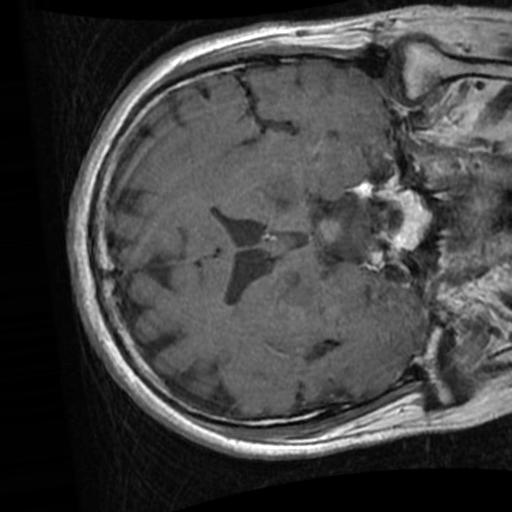
Label: brain_tumor